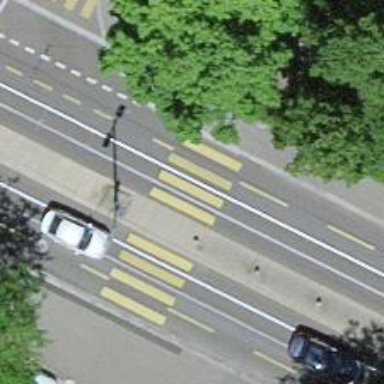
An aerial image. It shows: Uncontrolled crossing where the road intersects with tram railway.